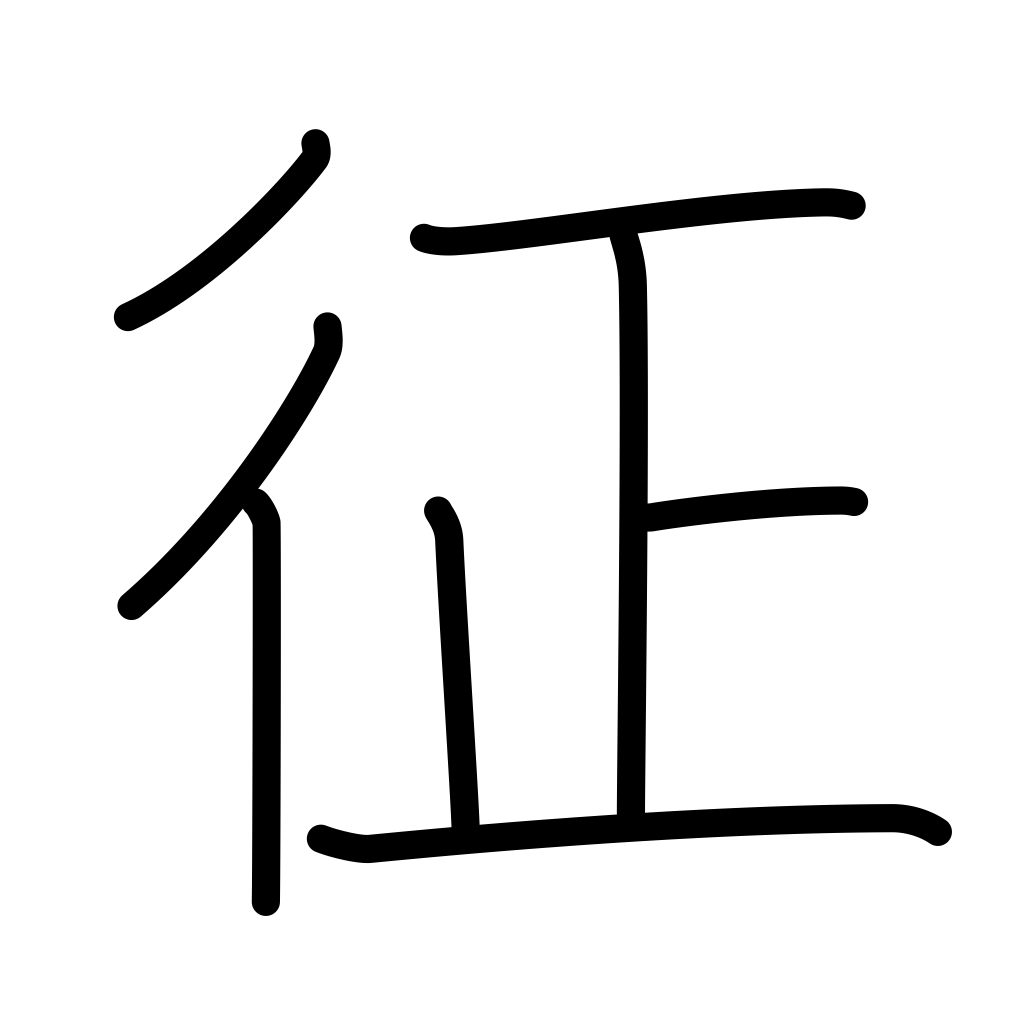
Meaning: subjugate, attack the rebellious, collect taxes